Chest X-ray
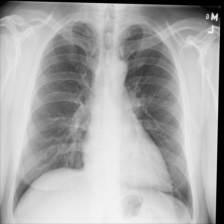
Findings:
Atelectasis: negative
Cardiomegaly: negative
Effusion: negative
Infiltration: negative
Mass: negative
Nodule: negative
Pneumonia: negative
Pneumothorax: negative
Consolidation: negative
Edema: negative
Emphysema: negative
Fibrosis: negative
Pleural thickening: negative
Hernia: negative